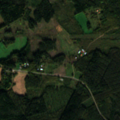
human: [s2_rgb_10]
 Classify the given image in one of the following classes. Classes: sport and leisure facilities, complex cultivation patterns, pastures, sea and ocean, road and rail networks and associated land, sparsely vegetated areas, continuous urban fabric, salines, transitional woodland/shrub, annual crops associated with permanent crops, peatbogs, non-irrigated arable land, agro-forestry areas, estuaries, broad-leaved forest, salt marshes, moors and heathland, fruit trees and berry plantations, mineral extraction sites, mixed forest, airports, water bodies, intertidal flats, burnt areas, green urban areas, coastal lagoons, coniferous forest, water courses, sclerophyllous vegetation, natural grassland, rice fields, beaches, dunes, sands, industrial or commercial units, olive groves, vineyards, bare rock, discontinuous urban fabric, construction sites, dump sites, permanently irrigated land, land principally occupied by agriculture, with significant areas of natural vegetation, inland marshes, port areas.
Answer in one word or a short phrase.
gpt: coniferous forest, transitional woodland/shrub